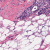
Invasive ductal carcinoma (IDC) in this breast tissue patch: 0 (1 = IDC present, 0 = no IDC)